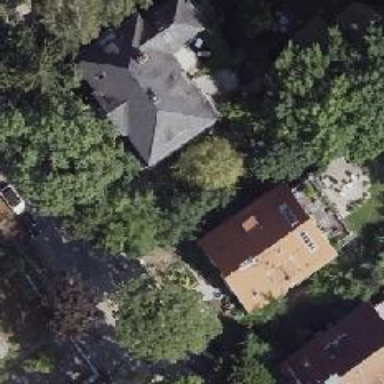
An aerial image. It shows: Detached building with gabled roof.